Question: I have a set of points "data" defining a curve that I want to plot with bezier smooth.
So I want to fill the area below that curve between some pairs of x values.
If I only had one pair of x values it's not that difficult because I define a new set of data and plot it with filledcu. Example:

The problem is that I want to do that several times in the same plot.
Edit: Minimal working example:
'''
#!/usr/bin/gnuplot
set terminal wxt enhanced font 'Verdana,12'
set style fill transparent solid 0.35 noborder
plot 'data' using 1:2 smooth sbezier with lines ls 1
pause -1
'''
Where the structure of 'data' is:
'''
x_point y_point
'''
And I realized that my problem is that in fact I can't fill not even one curve, it seems to be filled because the slope is almost constant there.
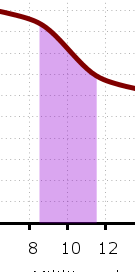
Answer: To fill parts below a curve, you must use the 'filledcurves' style. With the option 'x1' you fill the part between the curve and the x-axis.
In order to fill only parts of the curve, you must filter your data, i.e. give the x-values a value of '1/0' (invalid data point) if they are outside of the desired range, and the correct value from the data file otherwise. At the end you plot the curve itself:
'''
set style fill transparent solid 0.35 noborder
filter(x,min,max) = (x > min && x < max) ? x : 1/0
plot 'data' using (filter($1, -1, -0.5)):2 with filledcurves x1 lt 1 notitle, '' using (filter($1, 0.2, 0.8)):2 with filledcurves x1 lt 1 notitle, '' using 1:2 with lines lw 3 lt 1 title 'curve'
'''
This fills the range '[-1:0.5]' and '[0.2:0.8]'.
To give a working example, I use the special filename '+':
'''
set samples 100
set xrange [-2:2]
f(x) = -x**2 + 4
set linetype 1 lc rgb '#A3001E'
set style fill transparent solid 0.35 noborder
filter(x,min,max) = (x > min && x < max) ? x : 1/0
plot '+' using (filter($1, -1, -0.5)):(f($1)) with filledcurves x1 lt 1 notitle, '' using (filter($1, 0.2, 0.8)):(f($1)) with filledcurves x1 lt 1 notitle, '' using 1:(f($1)) with lines lw 3 lt 1 title 'curve'
'''
With the result (with 4.6.4):

If you must use some kind of smoothing, the filter may affect the data curve differently, depending on the filtered part. You can first write the smoothed data to a temporary file and then use this for 'normal' plotting:
'''
set table 'data-smoothed'
plot 'data' using 1:2 smooth bezier
unset table
set style fill transparent solid 0.35 noborder
filter(x,min,max) = (x > min && x < max) ? x : 1/0
plot 'data-smoothed' using (filter($1, -1, -0.5)):2 with filledcurves x1 lt 1 notitle, '' using (filter($1, 0.2, 0.8)):2 with filledcurves x1 lt 1 notitle, '' using 1:2 with lines lw 3 lt 1 title 'curve'
'''